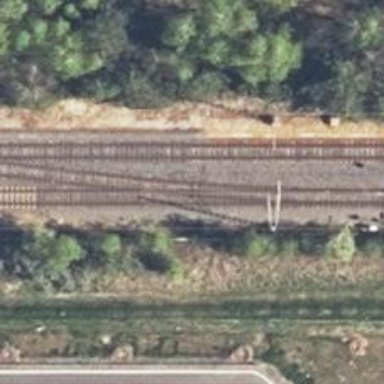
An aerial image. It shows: Railway yard with electrified contact lines.